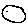
Label: moon